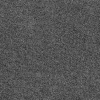
Atmospheric dust classification: dusty